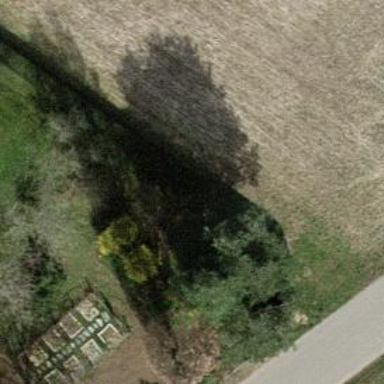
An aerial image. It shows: Evergreen needle-leaved tree.